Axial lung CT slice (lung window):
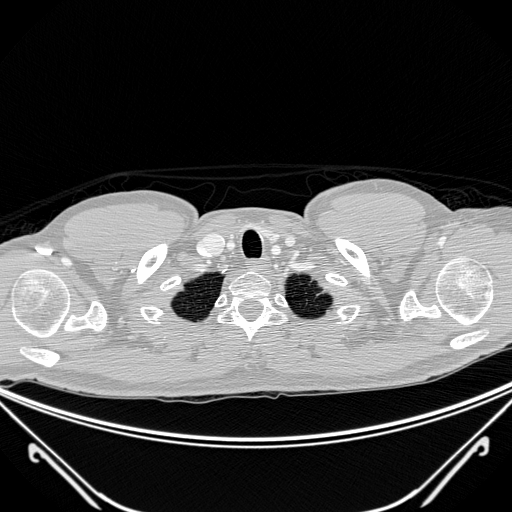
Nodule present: no